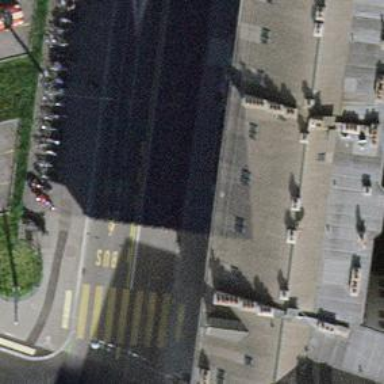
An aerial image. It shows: Trolleybus stop position for public transport.